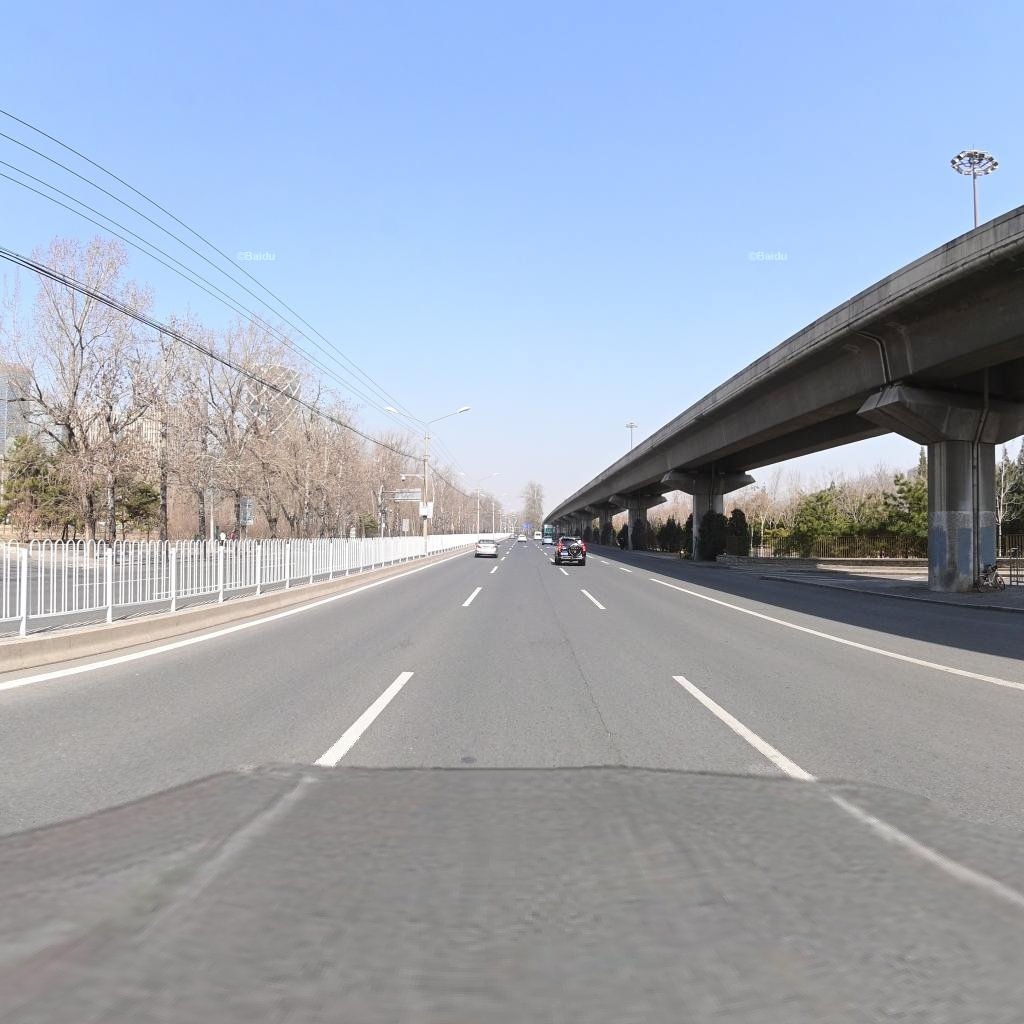
Region: Chaoyang
Road damage annotations: longitudinal crack